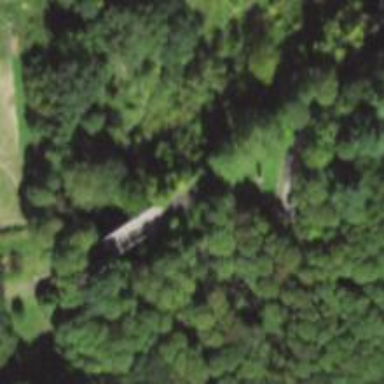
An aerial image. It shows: Historic footway bridge.